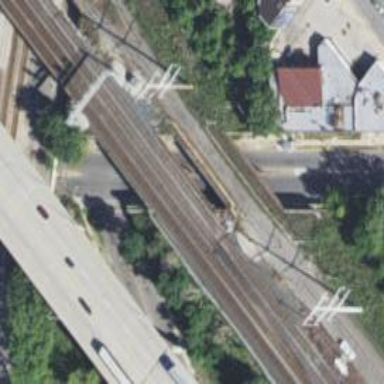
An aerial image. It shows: Bridge over railway siding.